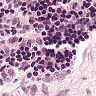
Metastatic tissue present: no